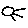
Label: sun